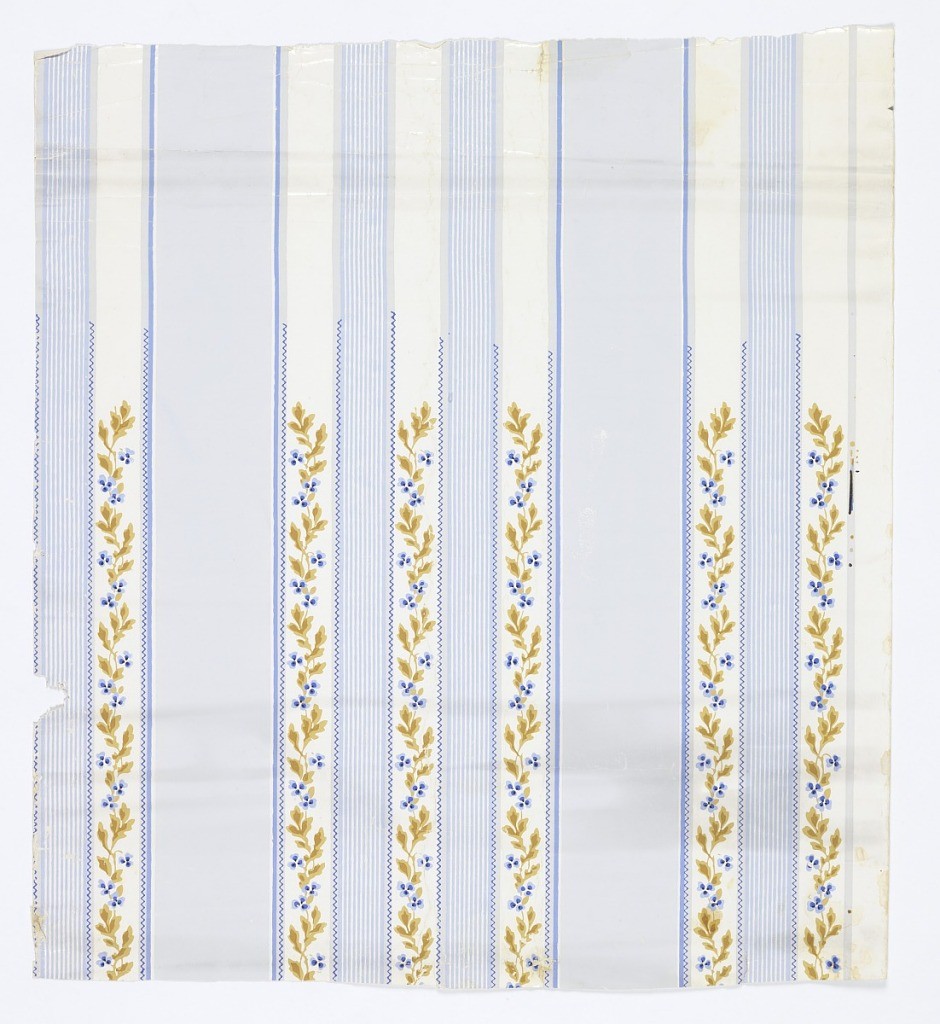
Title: Sidewall
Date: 1830–50
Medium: Block-printed, mechanically applied striping, machine made paper
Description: Pastel blue striping, outlined in brighter blue, alternates with reserved stripes of the shiny white satin ground. Block printed tiny flowers in blue with foliage in ochre and brown, over white stripes.